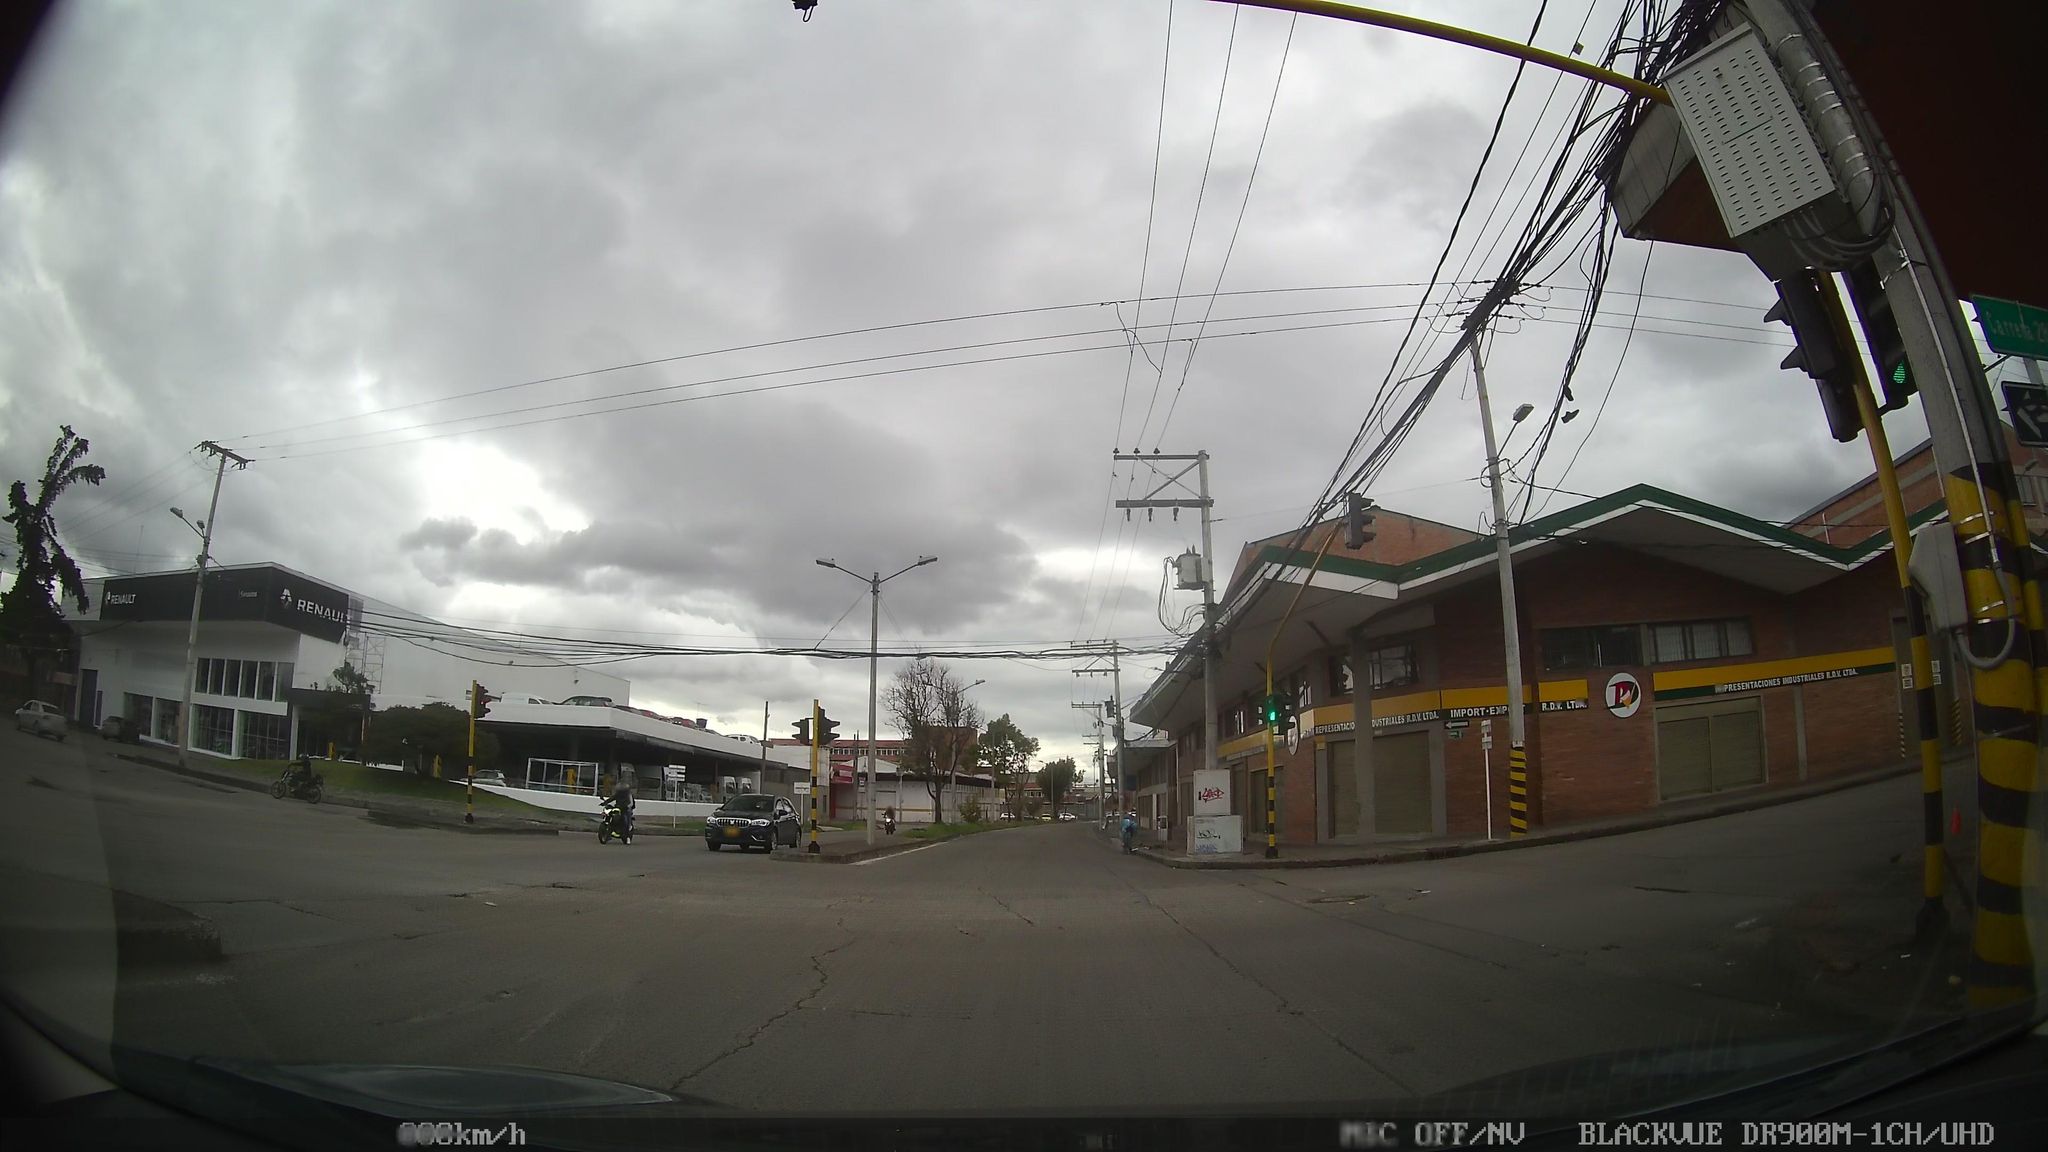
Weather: cloudy
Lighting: day
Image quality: good
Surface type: driving surface
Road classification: tertiary
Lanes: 2
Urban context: urban centre
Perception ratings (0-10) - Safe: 0.84, Lively: 5.06, Beautiful: 3.54, Boring: 6.6, Depressing: 4.54, Wealthy: 0.12